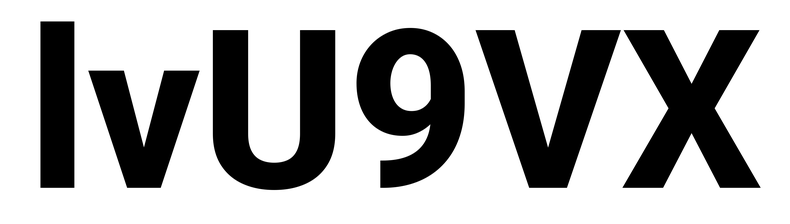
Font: Roboto_ExtraBold